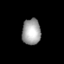
Tissue: lung
Cell type: Epithelial cells
Senescence score: 0.219
Nuclear area (px): 481
Mean DAPI intensity: 160.32